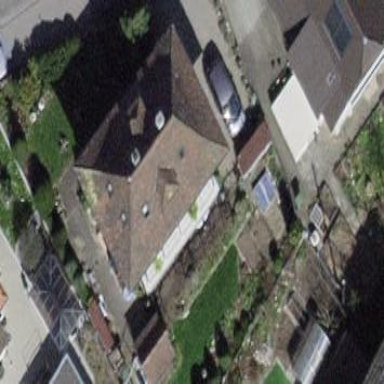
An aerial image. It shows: Building with tiled roof.